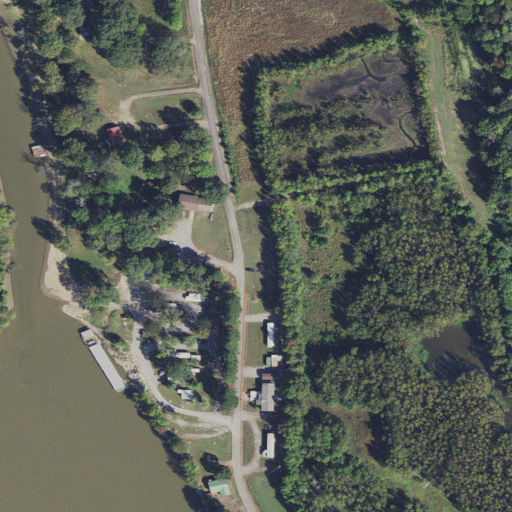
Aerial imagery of beach in Arkansas named Taylor Bay Beach containing cultivated crops, open water, low intensity development, woody wetlands, open development, medium intensity development, high intensity development, and mixed forest